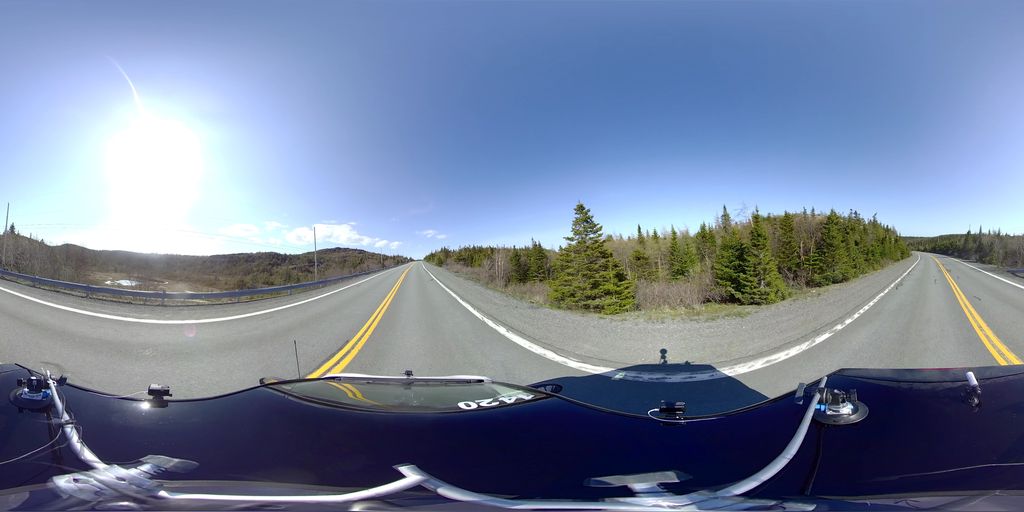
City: st_johns